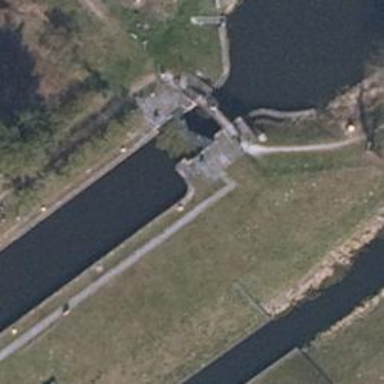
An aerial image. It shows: Lock gate on waterway.